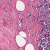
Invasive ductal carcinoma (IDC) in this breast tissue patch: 0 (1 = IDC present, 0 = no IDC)